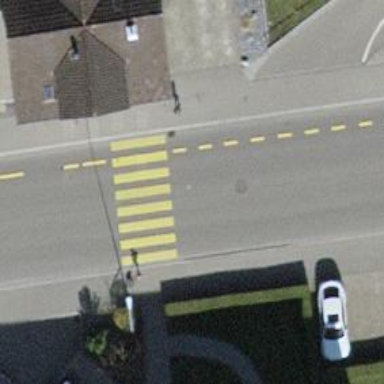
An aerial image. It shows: Marked road crossing.